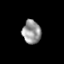
Tissue: skin
Cell type: Epithelial cells
Senescence score: 0.2375
Nuclear area (px): 429
Mean DAPI intensity: 151.282